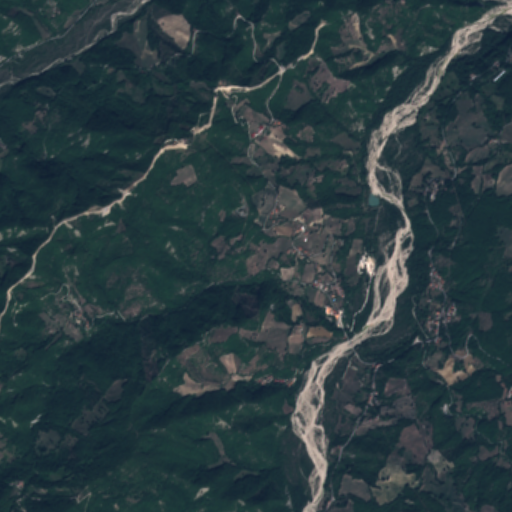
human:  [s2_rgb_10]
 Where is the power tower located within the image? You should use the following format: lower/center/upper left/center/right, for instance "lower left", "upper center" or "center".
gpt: The power tower is located in the lower right of the image.
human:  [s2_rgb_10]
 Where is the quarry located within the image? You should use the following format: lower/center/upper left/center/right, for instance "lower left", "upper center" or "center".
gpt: The quarry is located in the center right of the image.
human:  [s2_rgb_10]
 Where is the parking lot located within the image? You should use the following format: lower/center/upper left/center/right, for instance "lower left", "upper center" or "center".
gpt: There is no parking lot in the image.